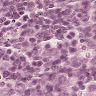
Metastatic tissue present: yes